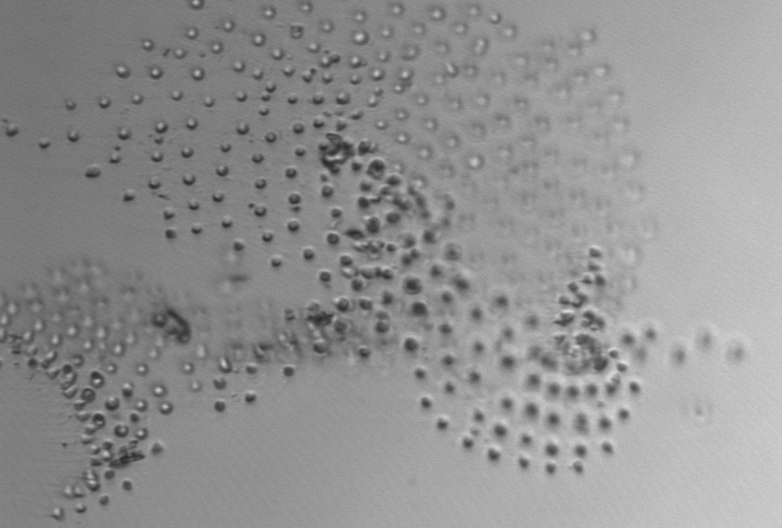
Label: Parvicorbicula_socialis